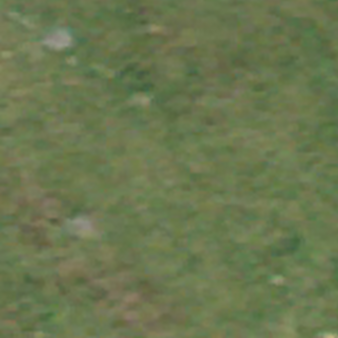
Label: other